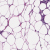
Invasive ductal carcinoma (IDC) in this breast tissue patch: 1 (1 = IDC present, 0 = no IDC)